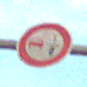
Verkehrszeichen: VerbotUeberholenEinspurigeFahrzeuge
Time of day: SunriseSunset
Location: Outdoor (Suburban)
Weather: PartlyCloudy
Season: NotSpecified
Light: Natural